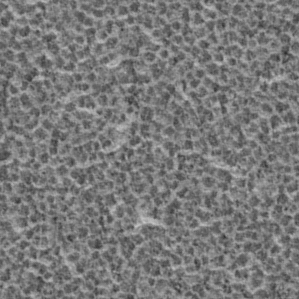
Label: frost